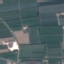
Label: PermanentCrop